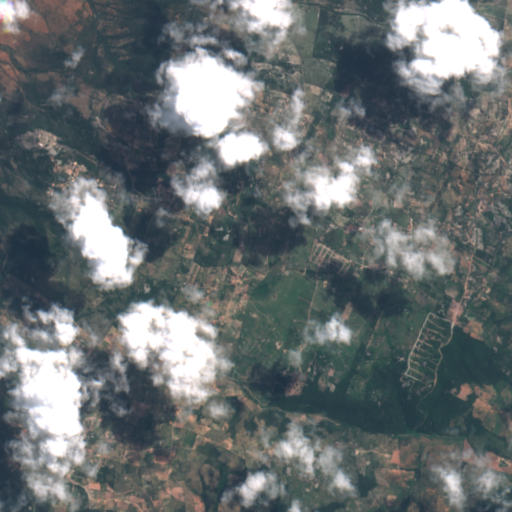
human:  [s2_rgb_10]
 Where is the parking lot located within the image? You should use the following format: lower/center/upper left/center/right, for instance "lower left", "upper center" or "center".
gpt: The parking lot is located in the center left of the image.
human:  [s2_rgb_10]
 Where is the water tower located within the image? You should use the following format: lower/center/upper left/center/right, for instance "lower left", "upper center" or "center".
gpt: The water tower is located in the center left of the image.
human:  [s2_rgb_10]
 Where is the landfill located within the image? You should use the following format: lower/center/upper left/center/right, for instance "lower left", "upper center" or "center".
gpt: There is no landfill in the image.